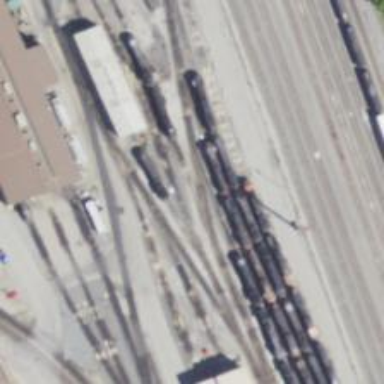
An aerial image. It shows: Railway siding with rails.